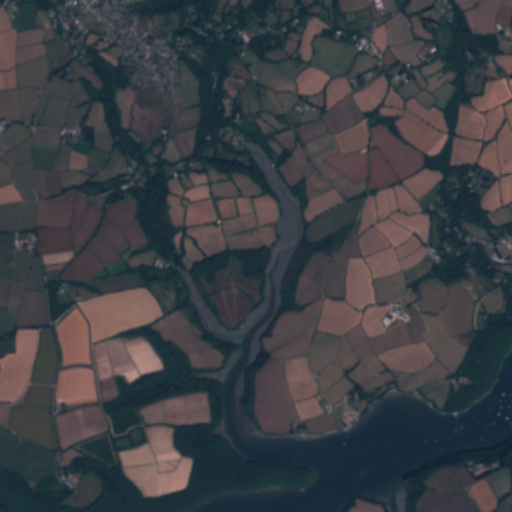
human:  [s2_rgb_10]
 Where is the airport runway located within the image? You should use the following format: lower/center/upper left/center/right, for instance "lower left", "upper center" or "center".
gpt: The airport runway is located in the lower left of the image.
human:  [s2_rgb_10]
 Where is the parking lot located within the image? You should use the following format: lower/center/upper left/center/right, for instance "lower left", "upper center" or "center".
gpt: The parking lot is located in the upper of the image.
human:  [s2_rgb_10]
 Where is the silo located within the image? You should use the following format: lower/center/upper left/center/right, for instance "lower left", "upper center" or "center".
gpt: The silo is located in the lower left of the image.
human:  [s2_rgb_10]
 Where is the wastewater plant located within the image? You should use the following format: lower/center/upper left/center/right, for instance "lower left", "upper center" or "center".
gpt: The wastewater plant is located in the upper center of the image.
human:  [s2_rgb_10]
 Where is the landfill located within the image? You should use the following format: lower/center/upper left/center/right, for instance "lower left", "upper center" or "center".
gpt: There is no landfill in the image.